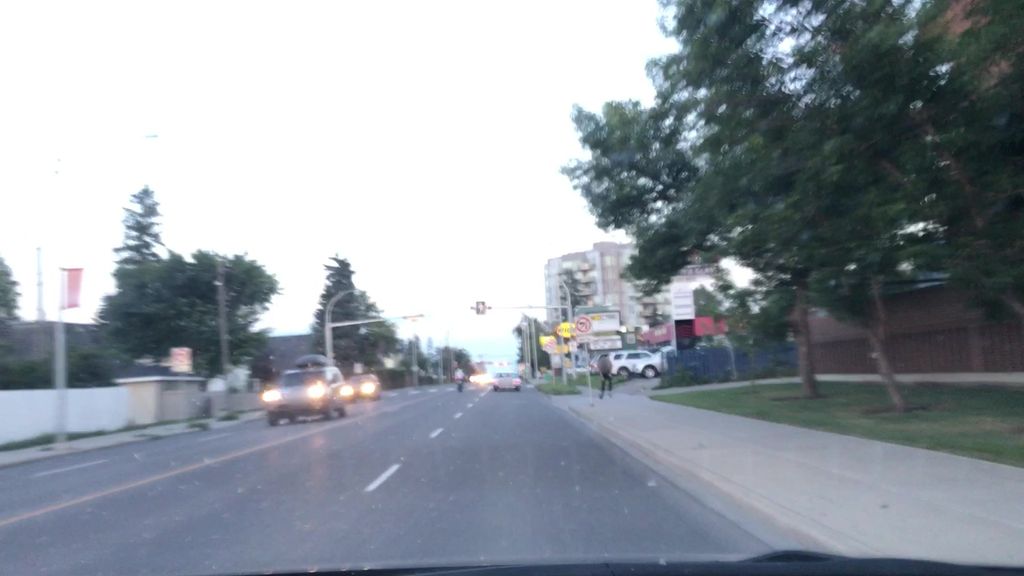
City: calgary